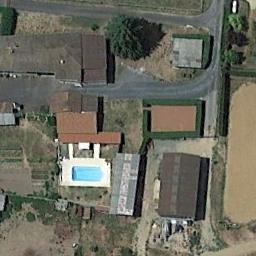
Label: medium_residential